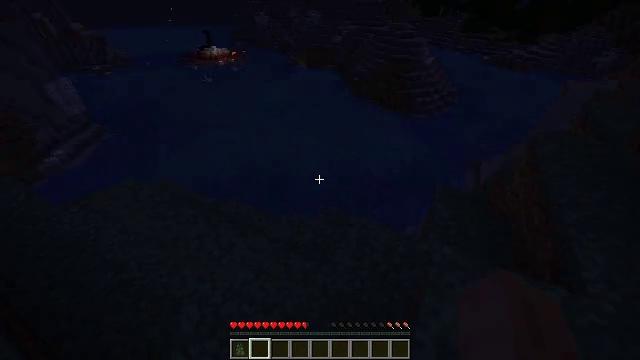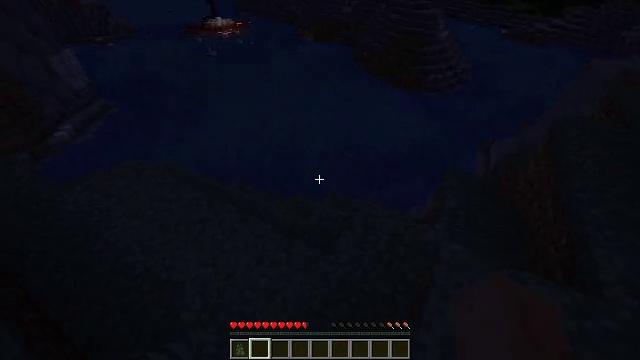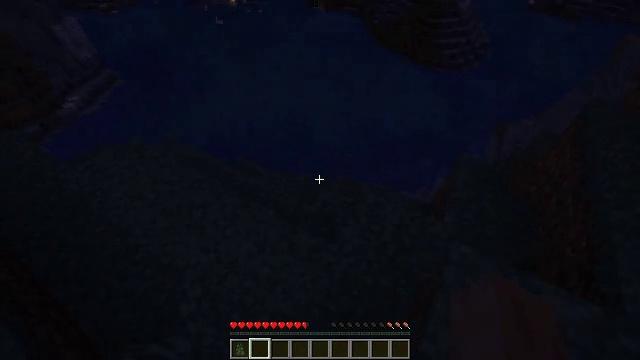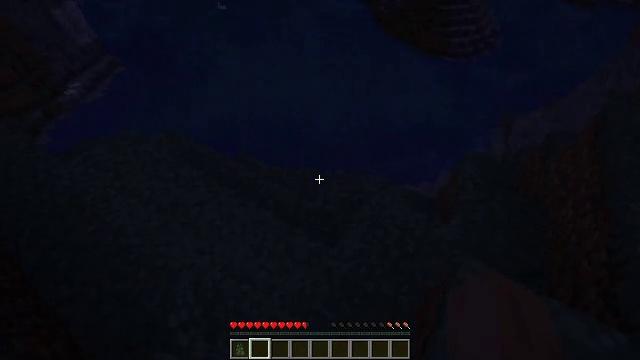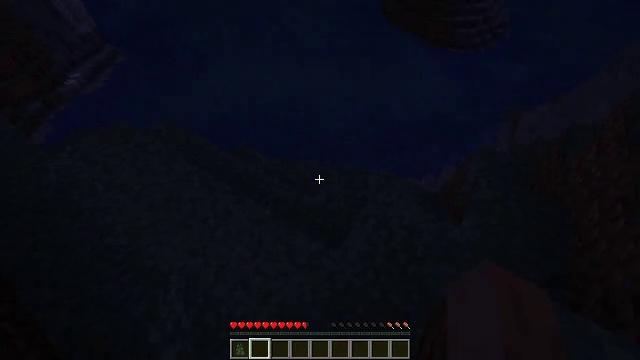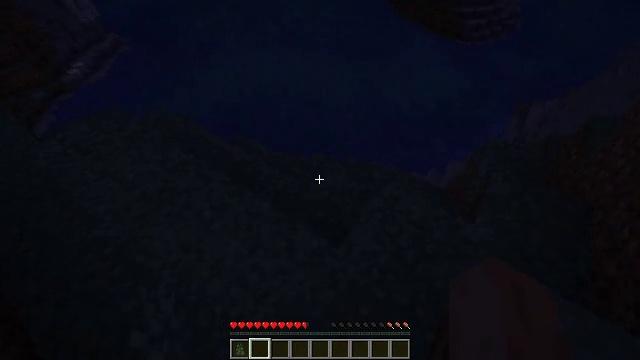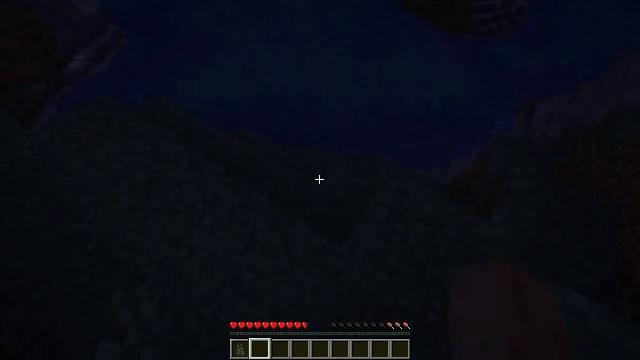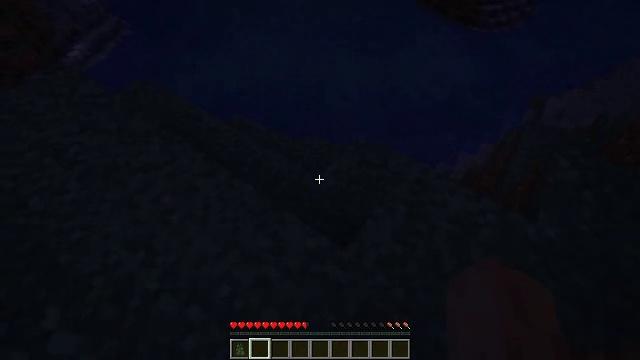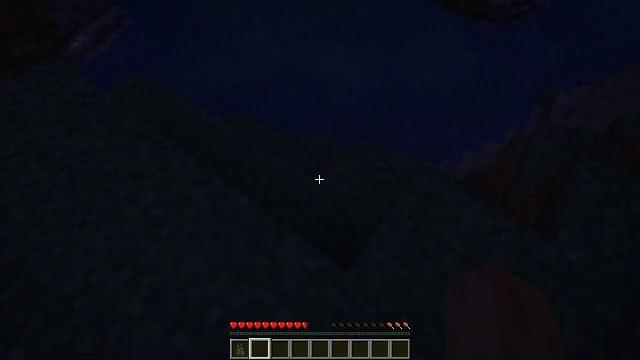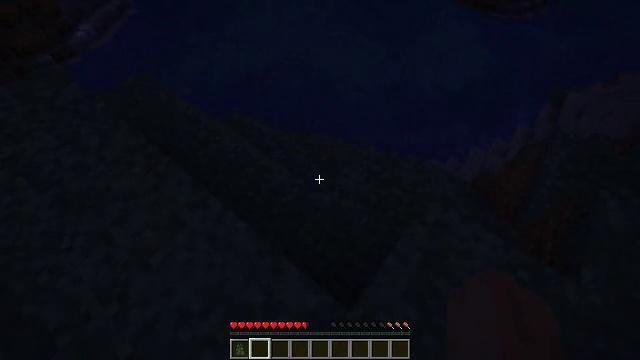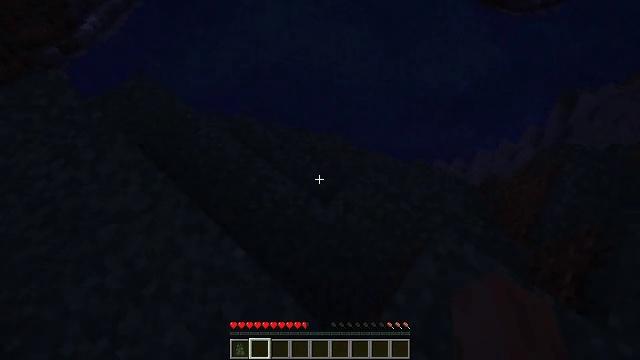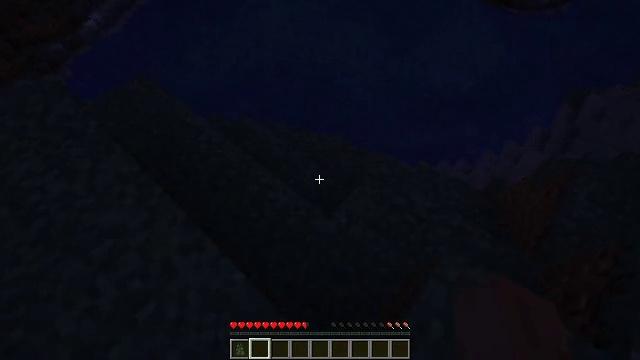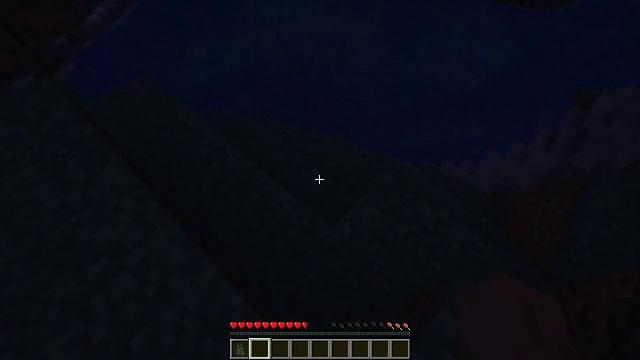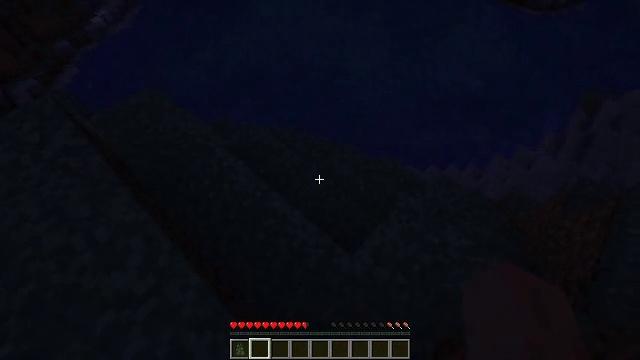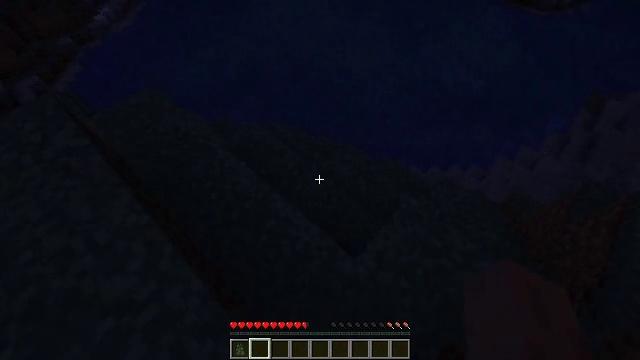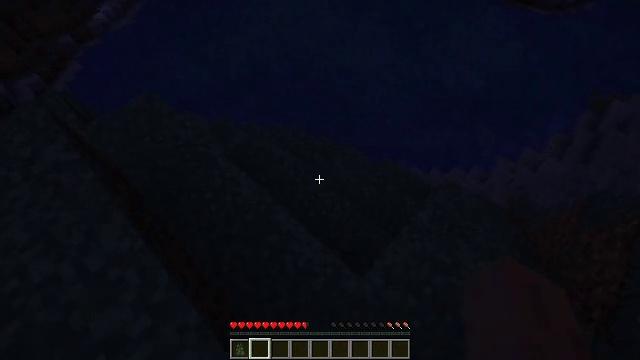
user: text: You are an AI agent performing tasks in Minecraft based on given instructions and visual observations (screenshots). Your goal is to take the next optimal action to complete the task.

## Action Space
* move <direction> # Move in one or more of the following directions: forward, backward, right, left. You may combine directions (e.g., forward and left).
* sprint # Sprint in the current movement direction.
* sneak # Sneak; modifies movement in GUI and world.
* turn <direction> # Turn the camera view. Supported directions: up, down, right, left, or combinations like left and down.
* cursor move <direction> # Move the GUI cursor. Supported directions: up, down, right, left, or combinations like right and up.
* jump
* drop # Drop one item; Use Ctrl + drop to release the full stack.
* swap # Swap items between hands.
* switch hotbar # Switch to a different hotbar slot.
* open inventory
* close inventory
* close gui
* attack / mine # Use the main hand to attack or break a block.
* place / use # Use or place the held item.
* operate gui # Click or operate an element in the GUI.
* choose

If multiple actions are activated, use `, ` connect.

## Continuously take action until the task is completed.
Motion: motion action
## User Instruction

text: Collect the sea lantern for its light.
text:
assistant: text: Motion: move forward, sprint, turn left and down
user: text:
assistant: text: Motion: move forward, sprint, turn left and down
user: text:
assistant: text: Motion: move forward, sprint, turn down
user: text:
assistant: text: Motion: move forward, sprint, turn down
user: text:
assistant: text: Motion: move forward, sprint, turn left and down
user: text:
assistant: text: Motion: move forward, sprint
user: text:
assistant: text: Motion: move forward, sprint
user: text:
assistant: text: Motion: move forward, turn down
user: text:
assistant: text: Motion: move forward, turn left and down
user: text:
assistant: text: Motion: move forward, turn left
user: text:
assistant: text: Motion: move forward
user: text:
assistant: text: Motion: move forward and move left, turn left
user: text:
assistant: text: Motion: move forward and move left
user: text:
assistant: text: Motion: move forward
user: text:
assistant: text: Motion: move forward
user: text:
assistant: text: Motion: move forward
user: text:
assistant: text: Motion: move forward
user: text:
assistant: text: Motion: move forward
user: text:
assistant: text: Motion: move forward
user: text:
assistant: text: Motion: move forward
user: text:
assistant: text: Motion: move forward
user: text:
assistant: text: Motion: move forward
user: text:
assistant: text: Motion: move forward
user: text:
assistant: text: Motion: move forward
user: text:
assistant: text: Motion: move forward
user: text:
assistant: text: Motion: move forward
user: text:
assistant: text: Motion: move forward, turn up
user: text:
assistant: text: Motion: move forward, turn up
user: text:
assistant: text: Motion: move forward
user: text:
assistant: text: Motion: move forward, sprint